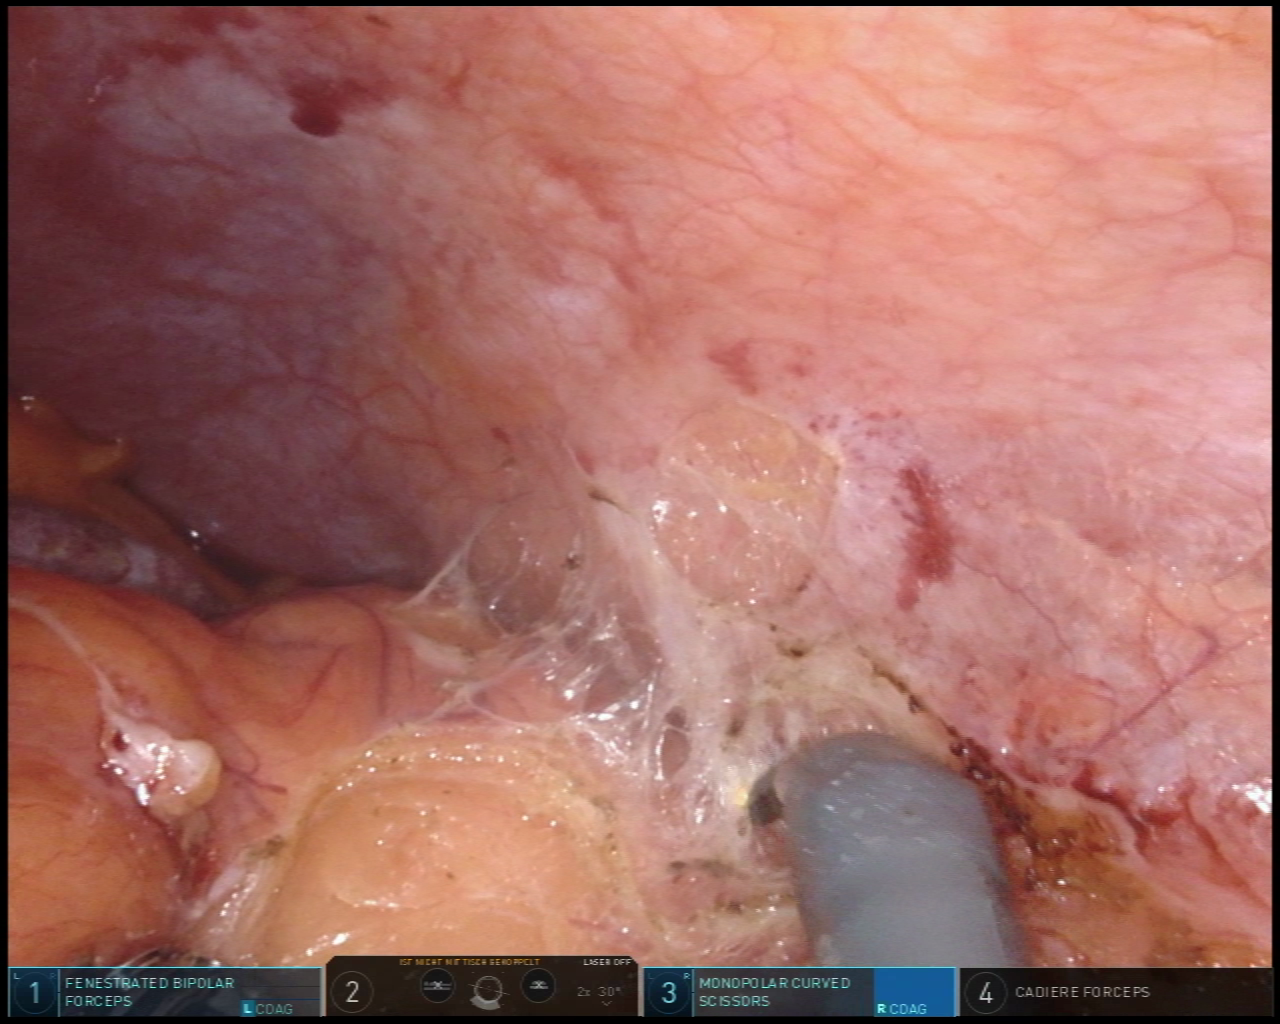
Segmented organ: spleen
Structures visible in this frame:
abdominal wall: yes
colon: no
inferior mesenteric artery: no
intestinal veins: no
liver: no
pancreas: no
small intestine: no
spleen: yes
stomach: no
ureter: no
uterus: no
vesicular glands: no